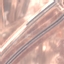
Label: Highway